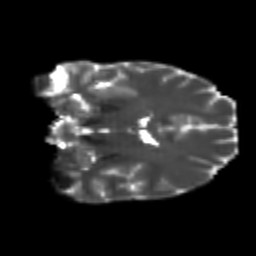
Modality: T2w
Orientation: coronal
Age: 24
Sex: male
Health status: healthy
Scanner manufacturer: philips
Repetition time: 7.384 s
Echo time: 0.08599 s